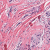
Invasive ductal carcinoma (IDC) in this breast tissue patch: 0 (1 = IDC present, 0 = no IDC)